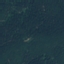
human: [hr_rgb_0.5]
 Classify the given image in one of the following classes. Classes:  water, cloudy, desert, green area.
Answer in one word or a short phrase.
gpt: green area